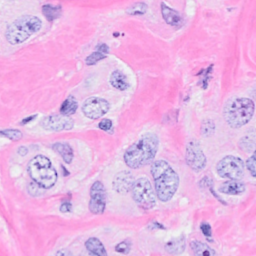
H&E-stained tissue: Breast